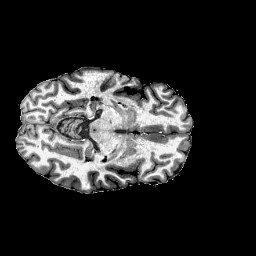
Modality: T1w
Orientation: coronal
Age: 30
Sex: male